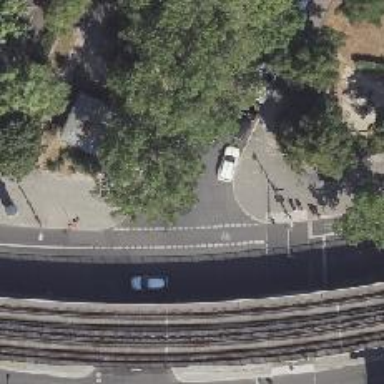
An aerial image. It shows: Unmarked crossing on footway.